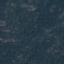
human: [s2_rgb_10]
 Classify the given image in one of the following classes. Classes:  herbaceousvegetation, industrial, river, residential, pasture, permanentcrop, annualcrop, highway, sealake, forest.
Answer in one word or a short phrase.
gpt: Forest